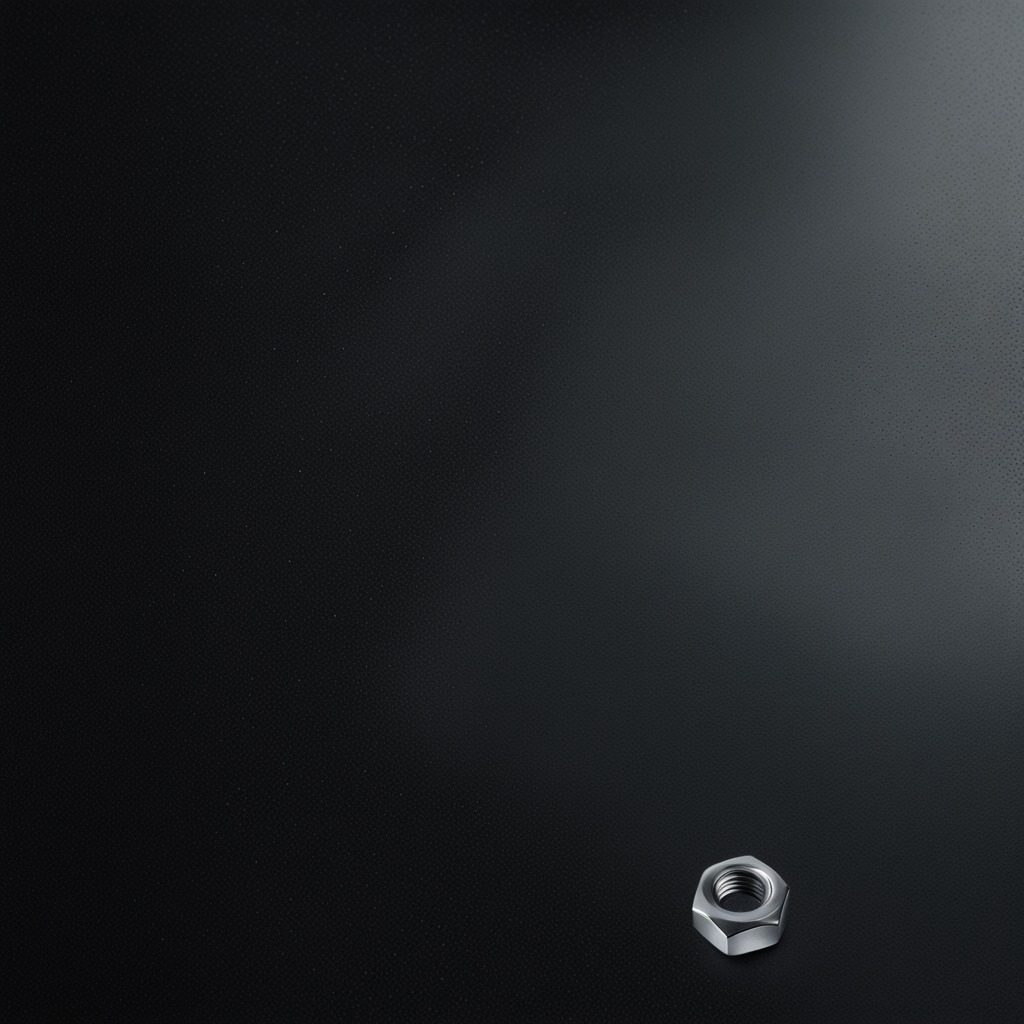
A metal nut lies on the granite tabletop.